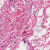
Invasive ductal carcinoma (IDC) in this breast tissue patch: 0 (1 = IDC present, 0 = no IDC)